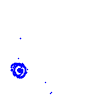
Particle: proton